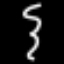
Label: squiggle